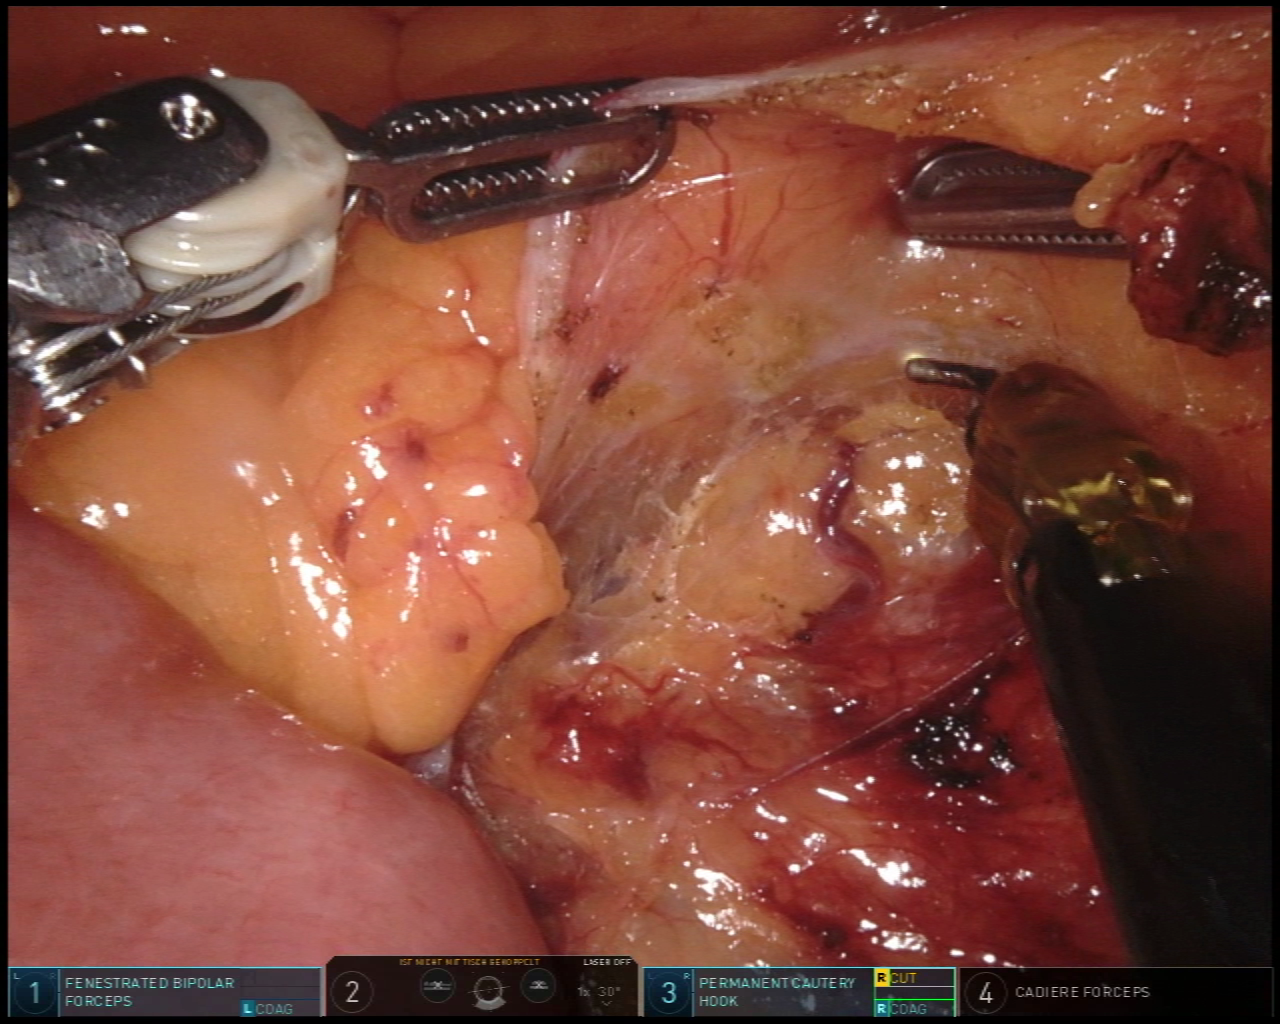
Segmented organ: small_intestine
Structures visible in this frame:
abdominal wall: no
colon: no
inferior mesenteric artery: no
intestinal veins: no
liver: no
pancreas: no
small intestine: yes
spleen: no
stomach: no
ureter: no
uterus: no
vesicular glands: no